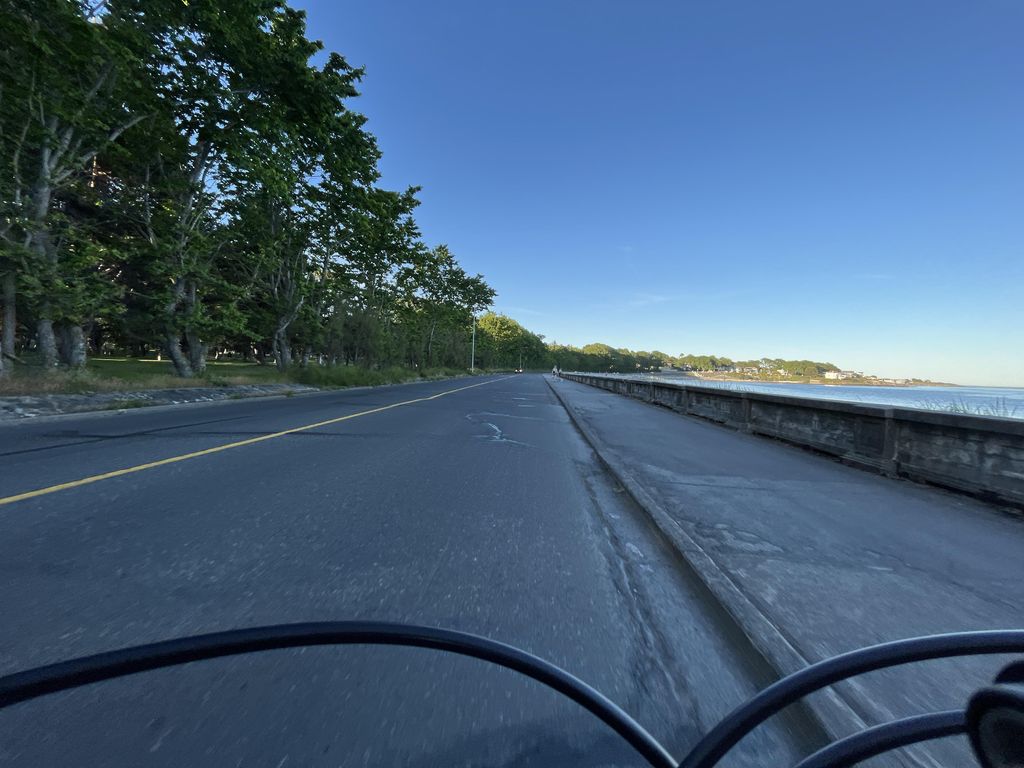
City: victoria